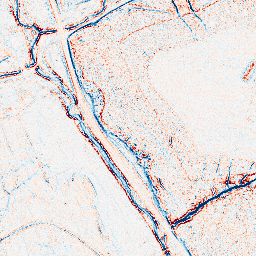
Category: edge_preserving
Decomposition family: anisotropic_diffusion
Decomposition parameters: iterations: 10
kappa: 50
gamma: 0.05
Upsampling method: quadratic
Upsampling parameters: scale: 4
Upsampling scale: 4